Field crop: maize
Growth stage: 2
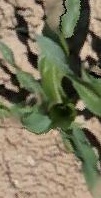
Species: maize